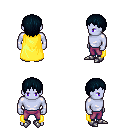
a pixel art fantasy rpg character, male body template, dark elf, purple skin, yellow cape, magenta pants, raven plain hairstyle, metal boots, four views (front, back, left, right), 2x2 character sprite sheet, small pixel art, hard edges, no anti-aliasing